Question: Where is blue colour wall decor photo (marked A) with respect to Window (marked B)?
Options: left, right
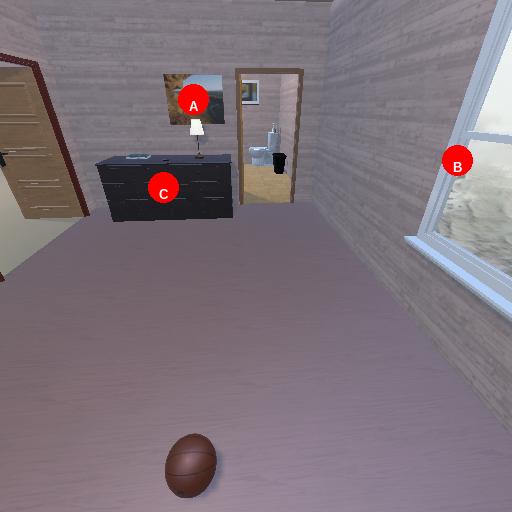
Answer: left